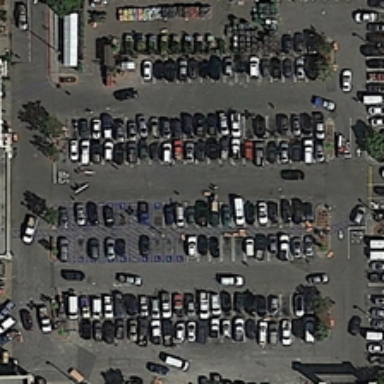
There are so many cars in the parking .